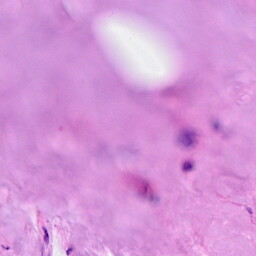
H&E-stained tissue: Breast